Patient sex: M
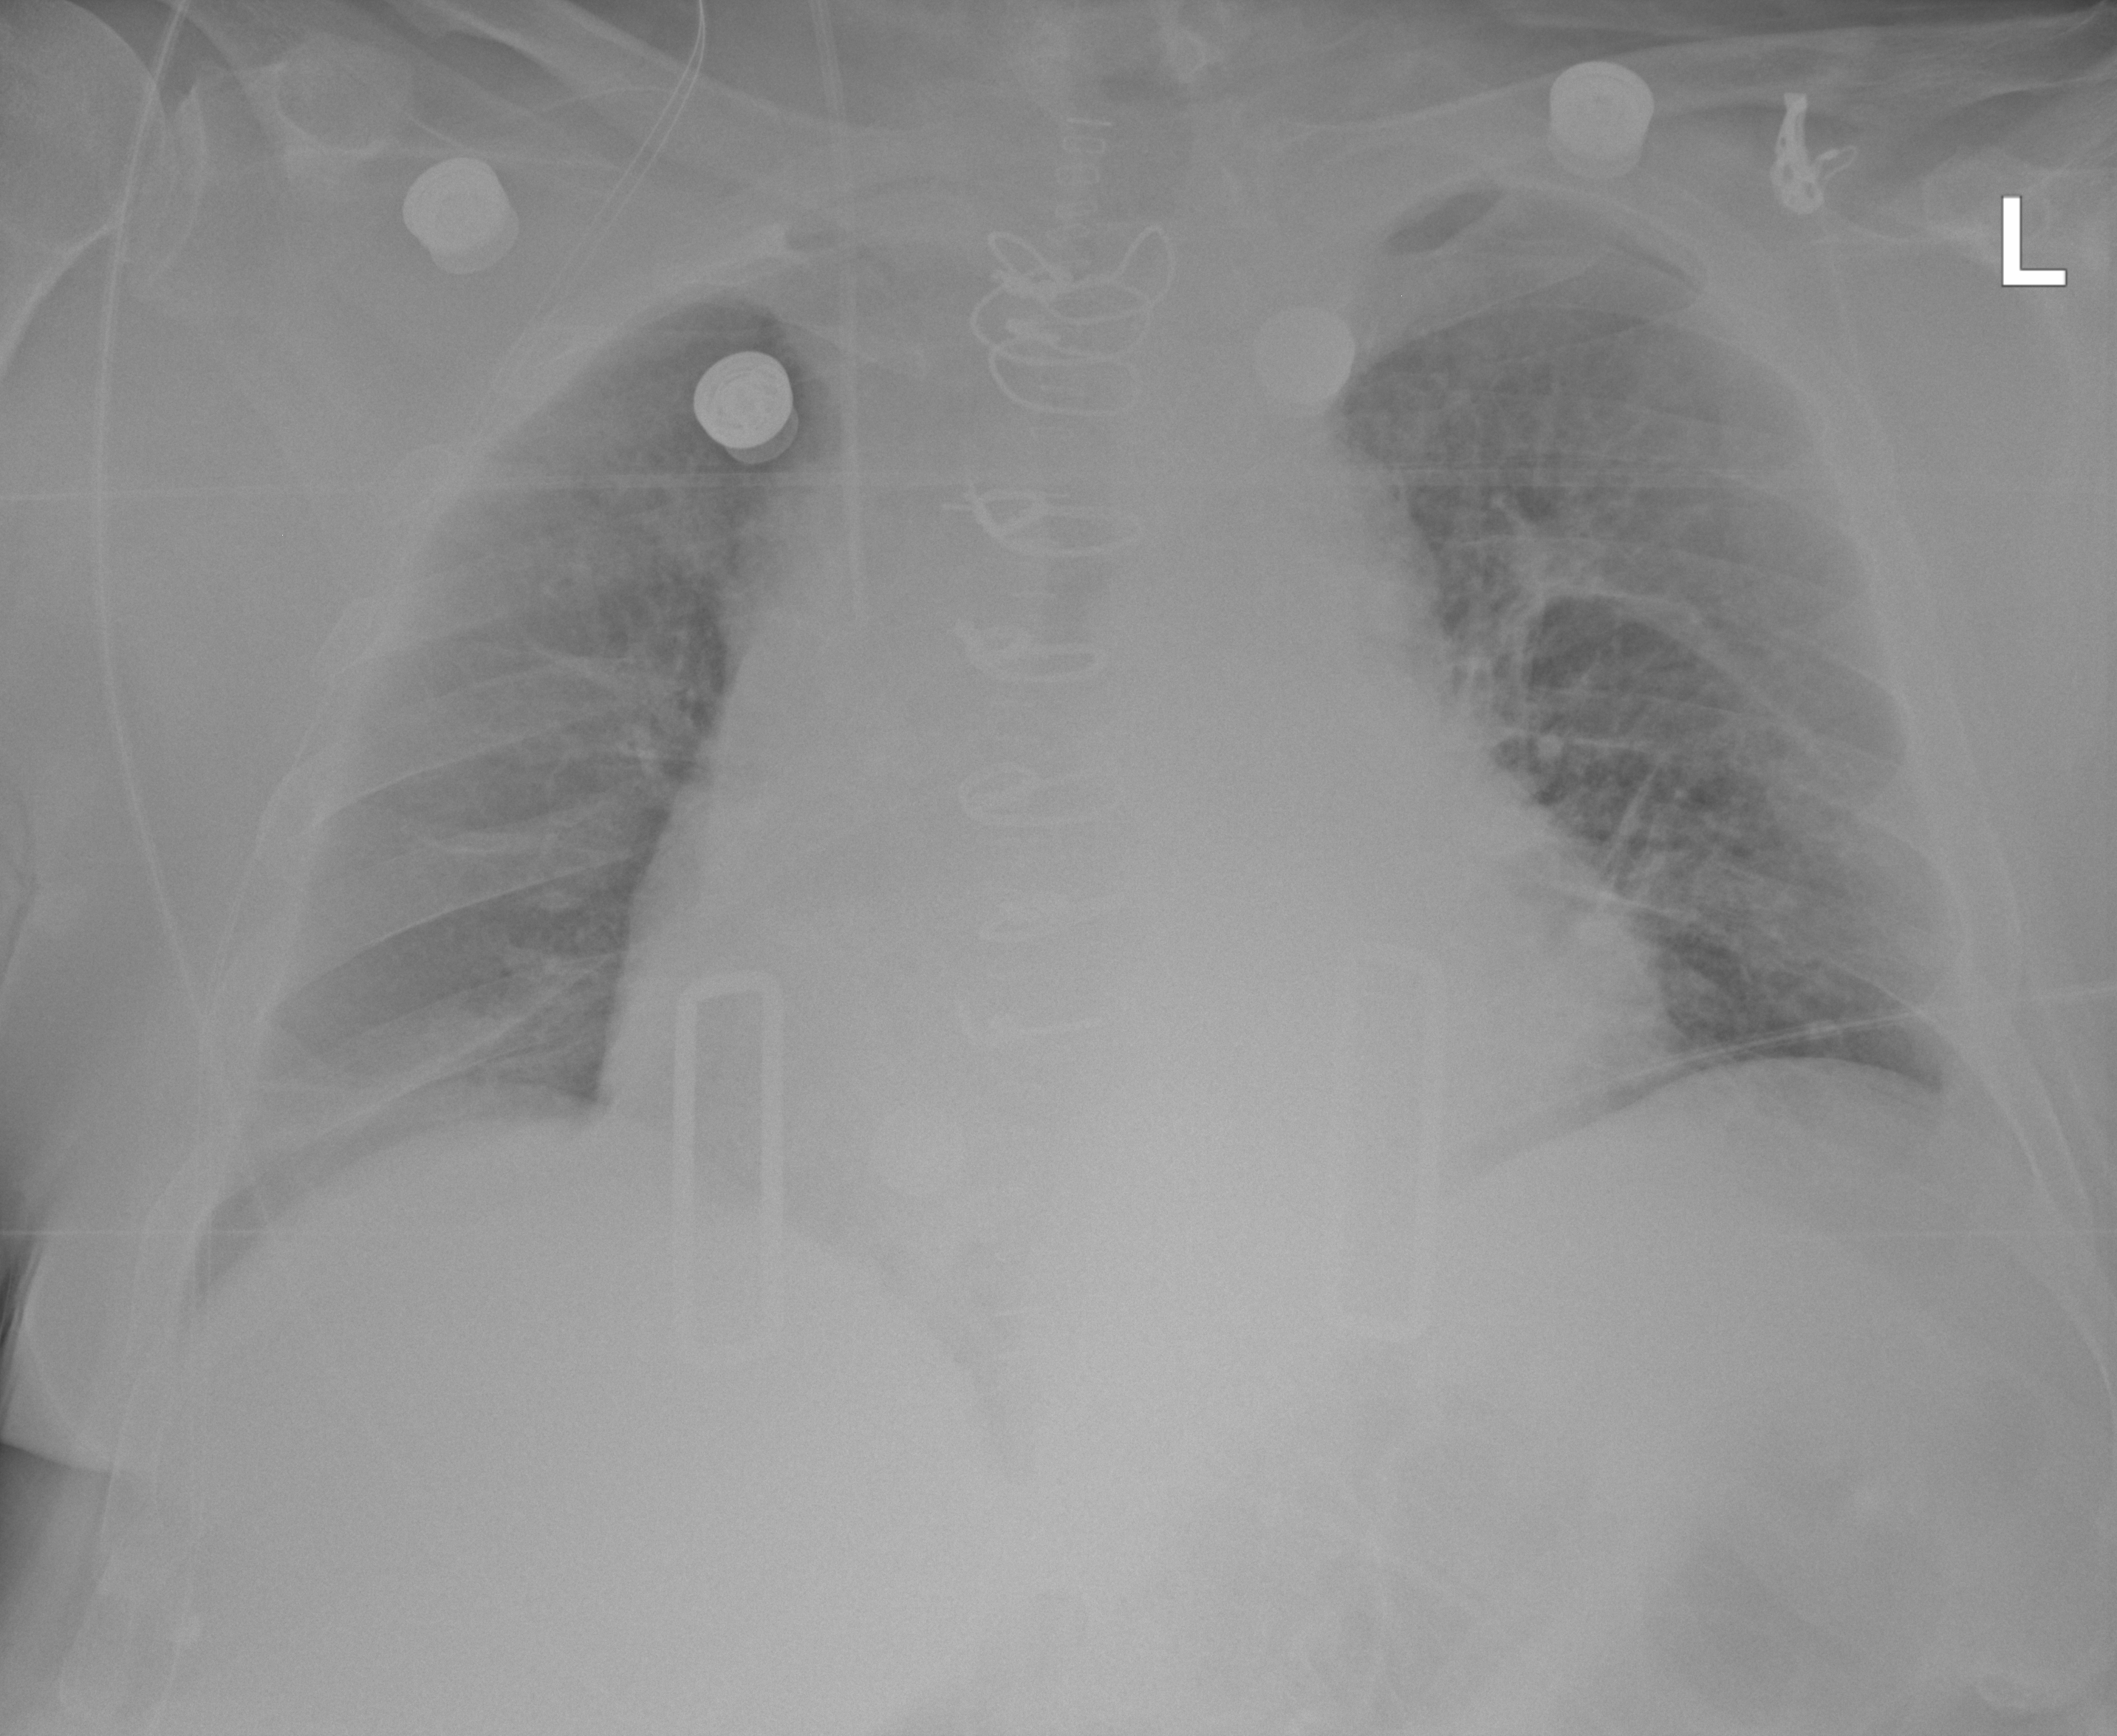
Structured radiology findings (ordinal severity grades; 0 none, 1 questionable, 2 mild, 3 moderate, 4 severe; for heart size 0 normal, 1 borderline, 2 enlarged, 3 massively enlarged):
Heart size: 2
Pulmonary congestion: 3
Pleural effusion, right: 2
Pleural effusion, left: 2
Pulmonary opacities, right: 2
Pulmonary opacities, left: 2
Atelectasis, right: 3
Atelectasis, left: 2